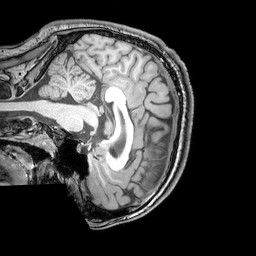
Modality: T1w
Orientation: sagittal
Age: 22
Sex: male
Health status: healthy
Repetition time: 0.081 s
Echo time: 0.037 s